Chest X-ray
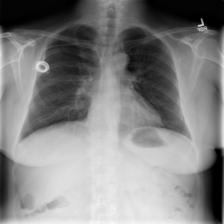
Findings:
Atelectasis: negative
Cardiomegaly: negative
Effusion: negative
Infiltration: negative
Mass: negative
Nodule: negative
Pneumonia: negative
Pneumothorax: negative
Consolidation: negative
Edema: negative
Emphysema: negative
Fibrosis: negative
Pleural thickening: negative
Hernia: negative